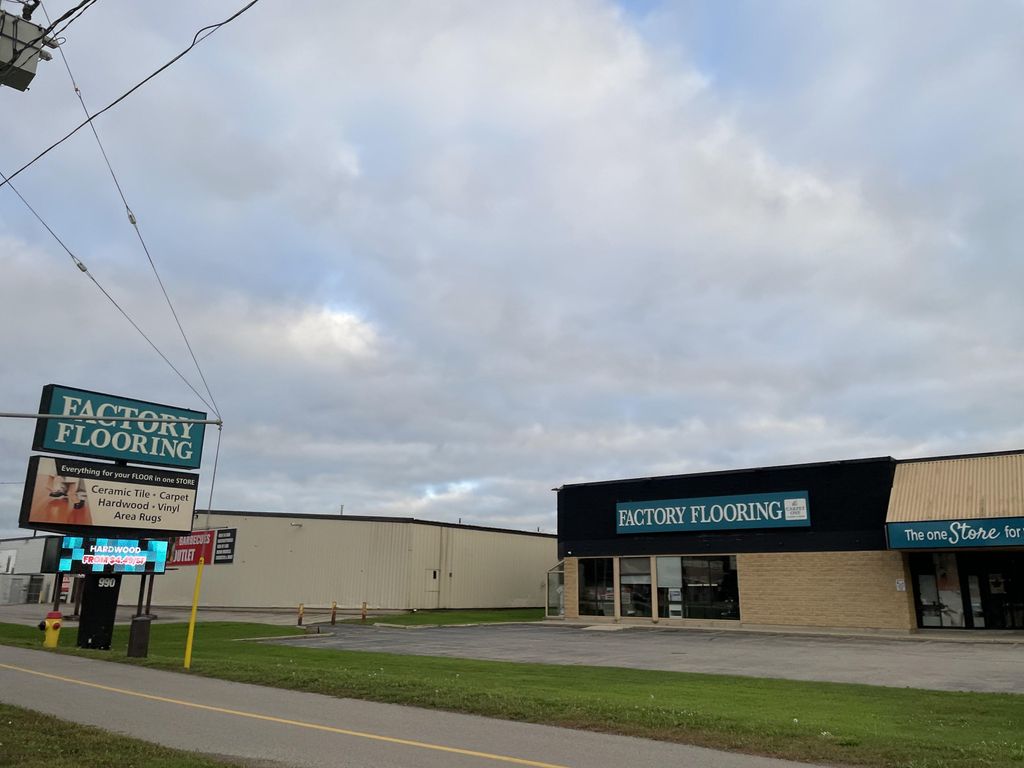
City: kitchener-waterloo